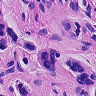
Metastatic tissue present: yes